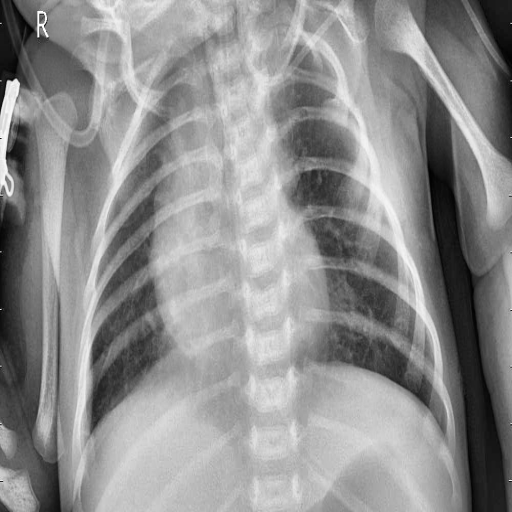
Finding: PNEUMONIA